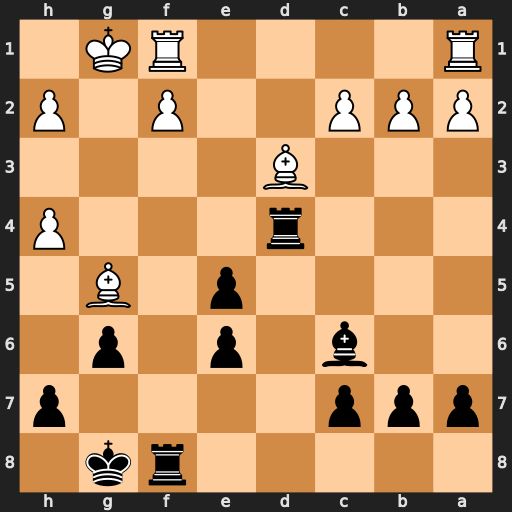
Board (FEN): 5rk1/ppp4p/2b1p1p1/4p1B1/3r3P/3B4/PPP2P1P/R4RK1
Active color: b
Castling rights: -
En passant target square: -
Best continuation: Rg4#